Aerial crown-view tile of a tropical tree (Barro Colorado Island, Panama), acquired 20250414:
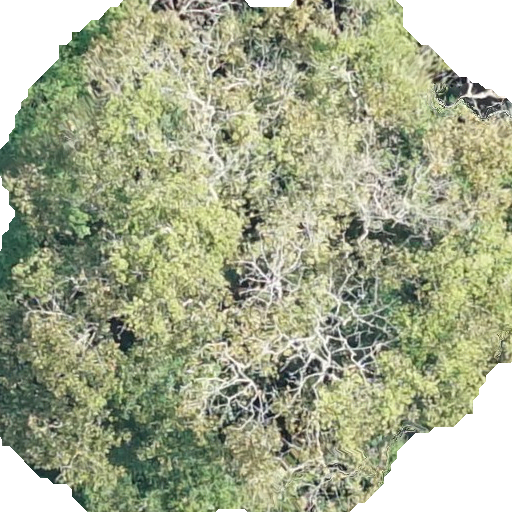
Species: Dipteryx oleifera
GBIF accepted scientific name: Dipteryx oleifera
Crown area: 361.613 m²